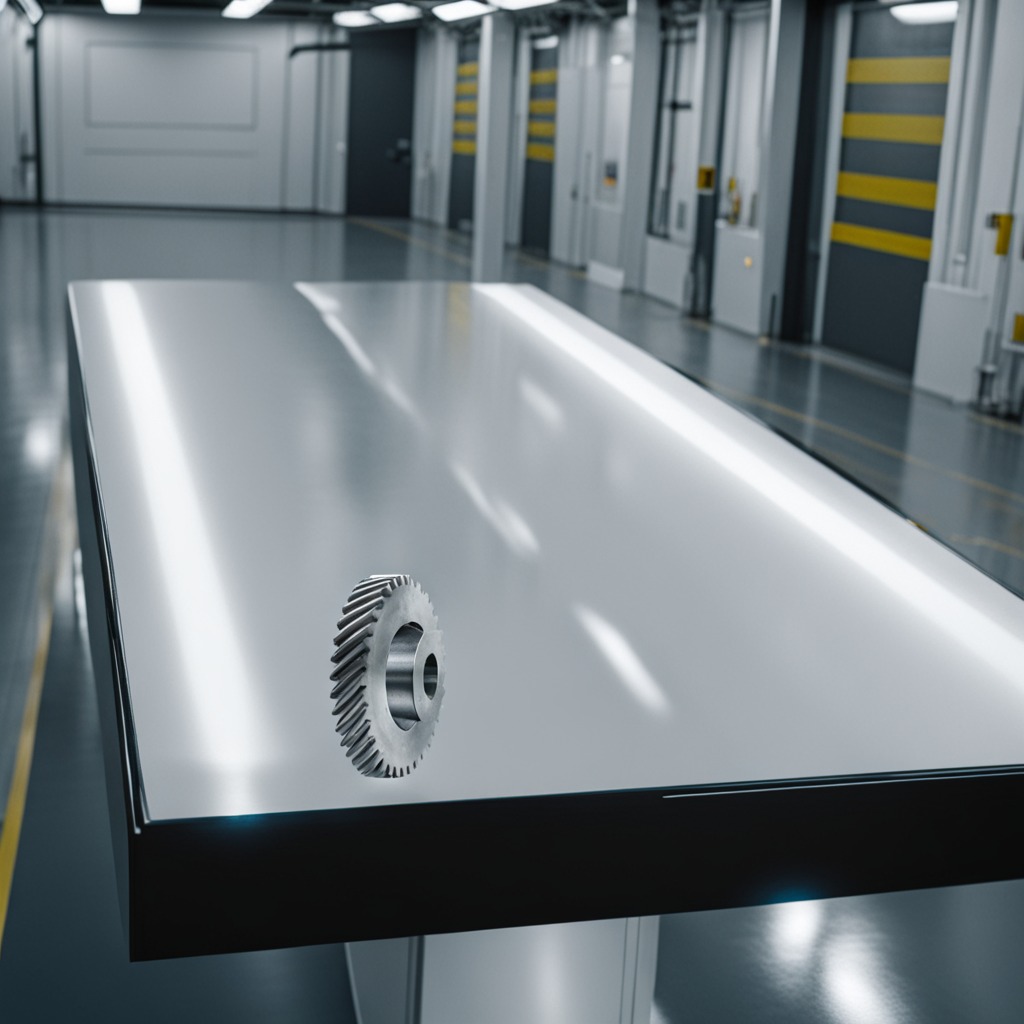
A steel gear with teeth lies on the table in a ship maintenance bay industrial lighting.